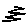
Label: zigzag